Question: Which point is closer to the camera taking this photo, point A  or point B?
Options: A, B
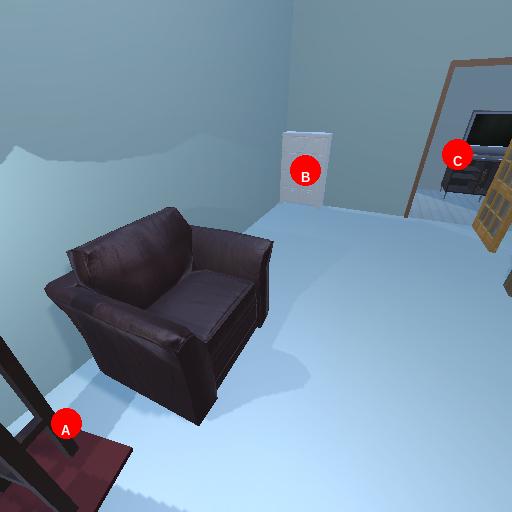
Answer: A